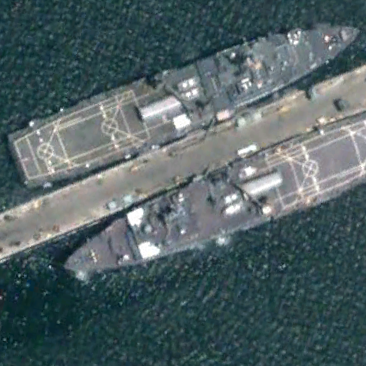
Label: combat